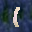
Label: 1